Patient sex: F
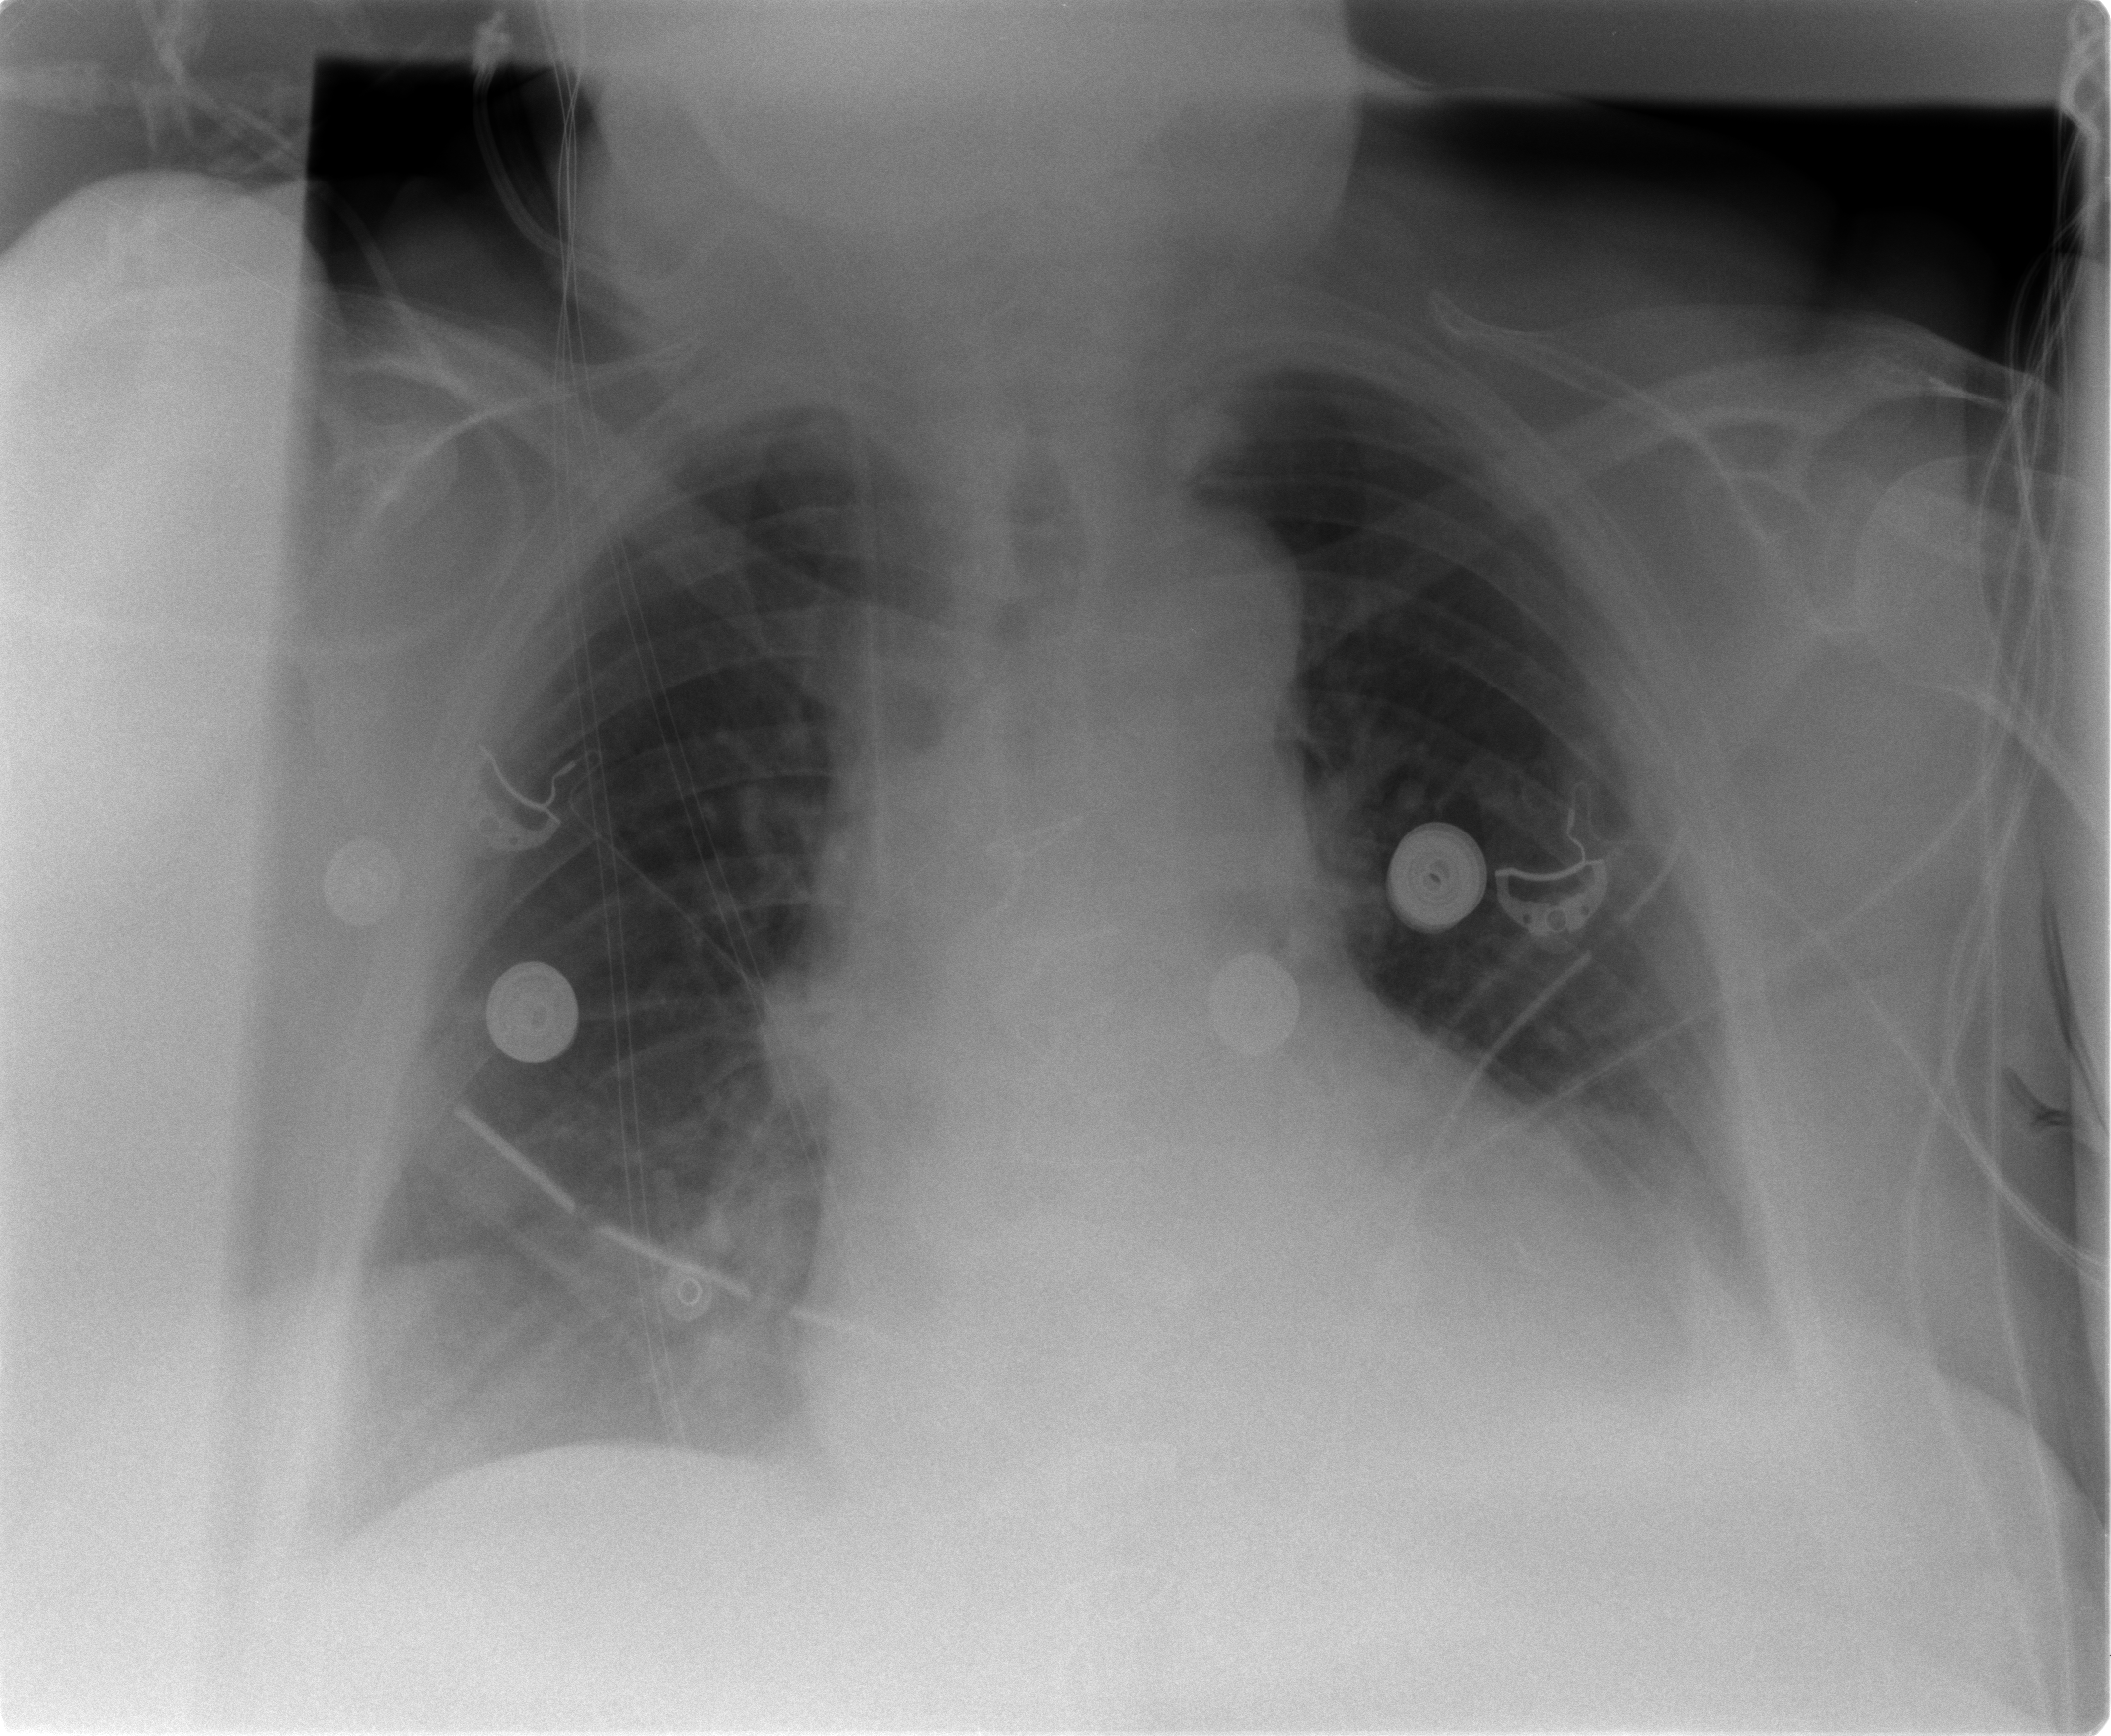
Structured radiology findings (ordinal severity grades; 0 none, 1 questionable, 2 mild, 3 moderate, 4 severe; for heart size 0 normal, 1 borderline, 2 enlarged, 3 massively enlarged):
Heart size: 1
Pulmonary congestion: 1
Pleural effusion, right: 0
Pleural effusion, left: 2
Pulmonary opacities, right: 0
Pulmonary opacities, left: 0
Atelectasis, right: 0
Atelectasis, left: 2